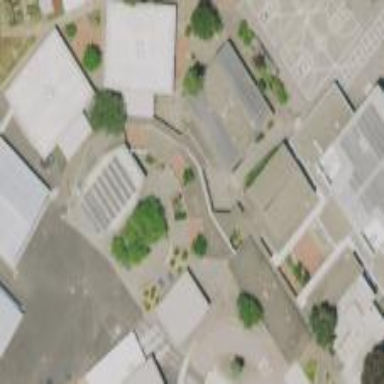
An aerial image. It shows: School building.